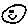
Label: smiley face